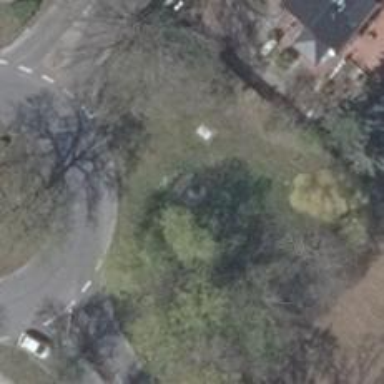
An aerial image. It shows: Historic memorial.